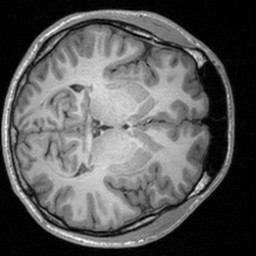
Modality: T1w
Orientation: axial
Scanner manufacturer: siemens
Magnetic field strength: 3 T
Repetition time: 1.9 s
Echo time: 0.00226 s